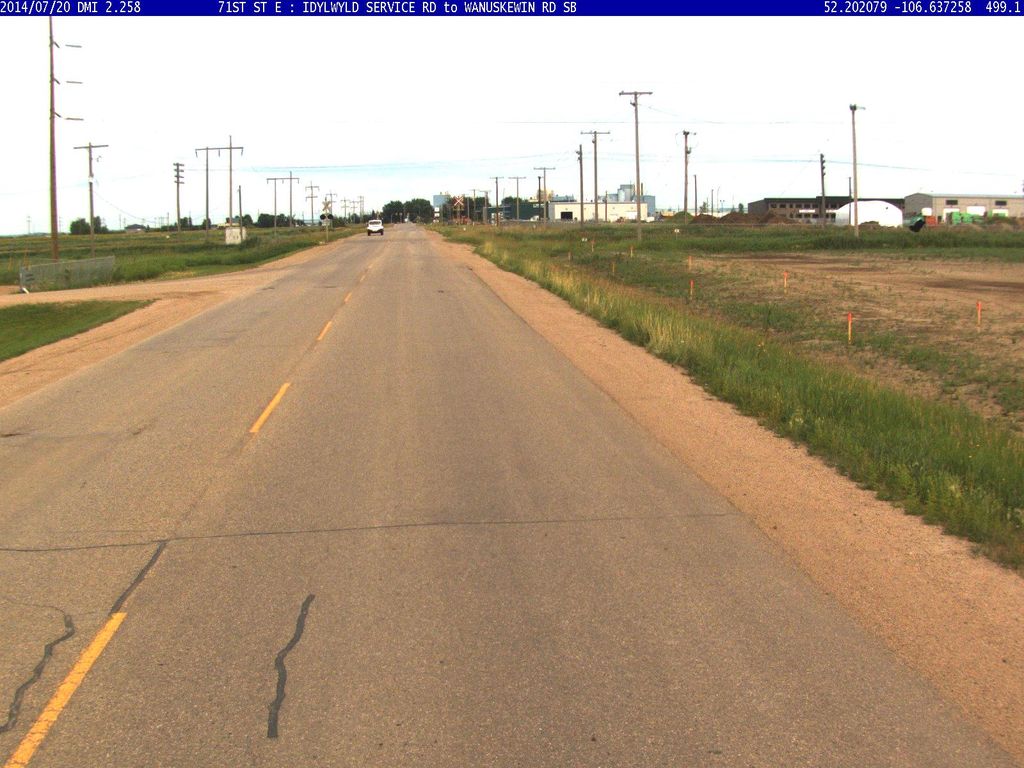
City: saskatoon